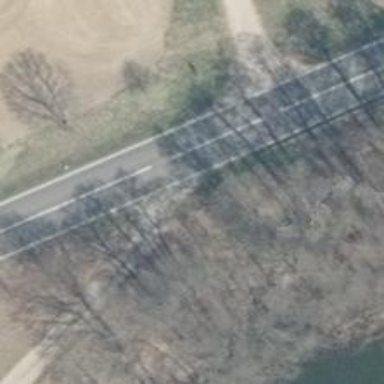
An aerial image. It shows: Secondary road.